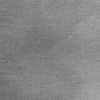
Atmospheric dust classification: dusty